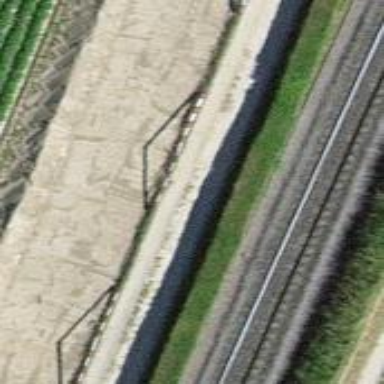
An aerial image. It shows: Track with grade3 tracktype.